Question: Please somebody can help me with my error, there is nothing on console, but I can't run the project. This is creenshot:

thanks for help
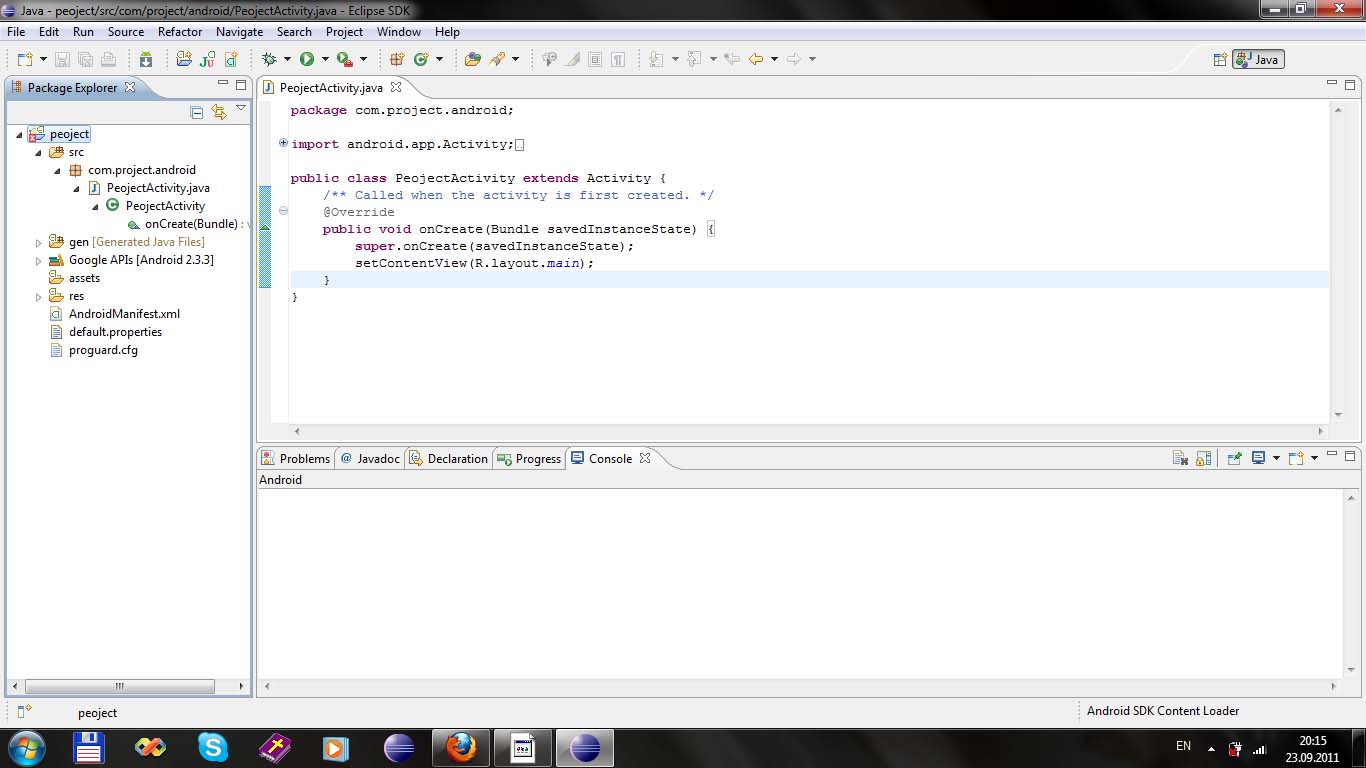
Answer: Click on the Problems tab at the bottom, see what the error is.